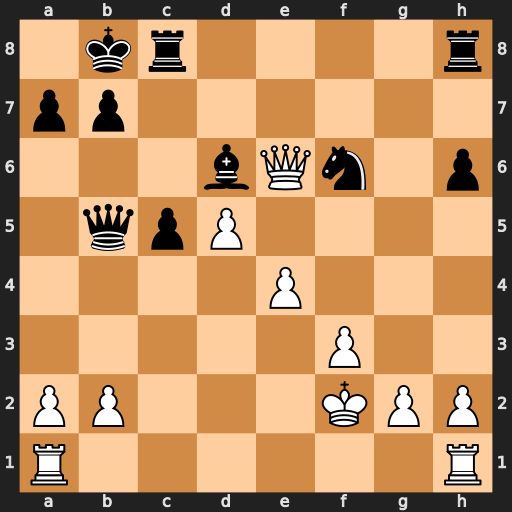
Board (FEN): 1kr4r/pp6/3bQn1p/1qpP4/4P3/5P2/PP3KPP/R6R
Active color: w
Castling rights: -
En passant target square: -
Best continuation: Qxd6+ Ka8 Qxf6